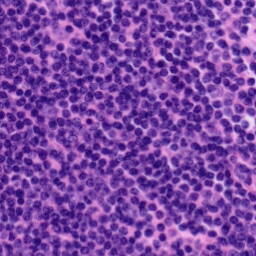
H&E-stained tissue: Tonsil